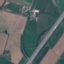
Land use / land cover class: Highway